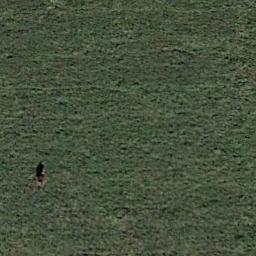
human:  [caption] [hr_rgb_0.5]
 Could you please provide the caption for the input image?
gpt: This meadow has evenly distributed dense grasses .

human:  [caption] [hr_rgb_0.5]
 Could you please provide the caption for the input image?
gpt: The meadow is dense but uneven .

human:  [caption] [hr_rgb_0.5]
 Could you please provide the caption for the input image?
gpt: The meadow is consist of green grass and dry grass .

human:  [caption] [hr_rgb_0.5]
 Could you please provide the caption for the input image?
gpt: The entire image is dominated by grass .

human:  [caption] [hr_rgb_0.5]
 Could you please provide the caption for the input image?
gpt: A dense meadow with many green grass .